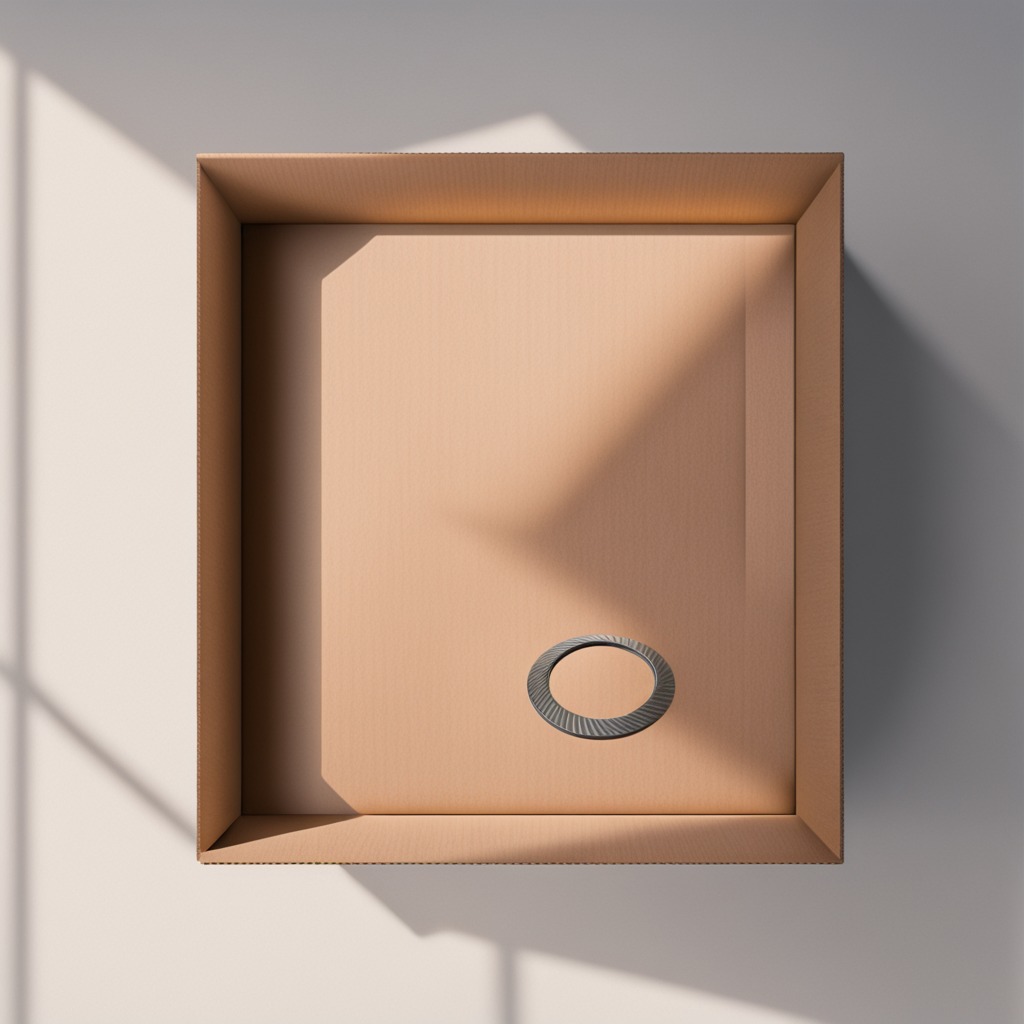
A flat metal washer is lying on the clean dry cardboard box surface in an outdoor workshop during daytime bright natural light soft shadows slightly creased but